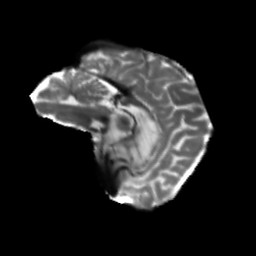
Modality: T2w
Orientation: sagittal
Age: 46
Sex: male
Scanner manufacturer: siemens
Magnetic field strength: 3 T
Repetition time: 5.25 s
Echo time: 0.08 s